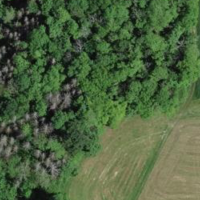
EUNIS habitat code: 44
Species observed at this site:
Corvus corone
Turdus philomelos
Emberiza citrinella
Dendrocopos major
Turdus viscivorus
Buteo buteo
Sylvia atricapilla
Phylloscopus collybita
Alauda arvensis
Erithacus rubecula
Dryocopus martius
Pica pica
Phoenicurus ochruros
Columba livia
Falco tinnunculus
Picus viridis
Ficedula hypoleuca
Anas platyrhynchos
Sturnus vulgaris
Troglodytes troglodytes
Chloris chloris
Linaria cannabina
Fringilla coelebs
Passer domesticus
Coloeus monedula
Carduelis carduelis
Turdus merula
Columba palumbus
Lullula arborea
Hirundo rustica
Columba oenas
Milvus milvus
Motacilla alba
Delichon urbicum